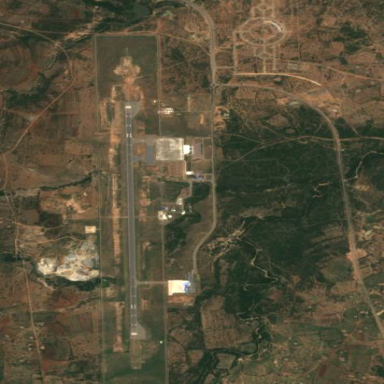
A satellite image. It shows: International public aerodrome.